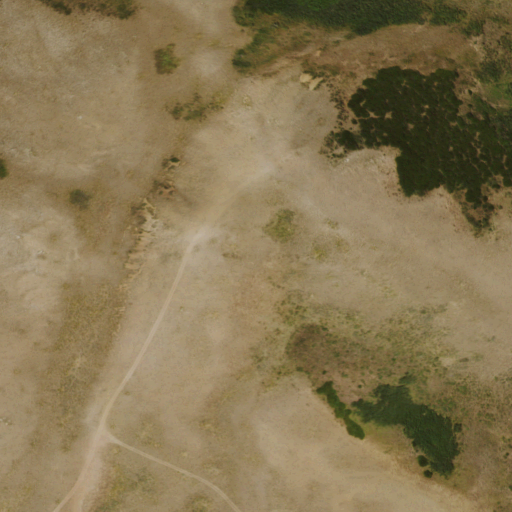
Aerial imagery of mountain in Nevada named Alder Mountain containing shrub, grassland, and evergreen forest